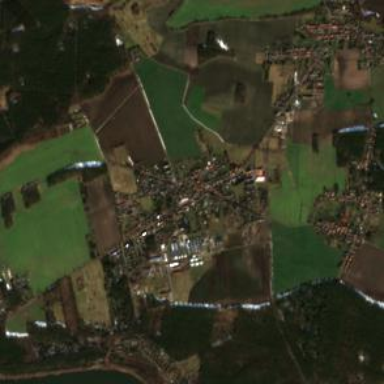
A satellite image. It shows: Village area.